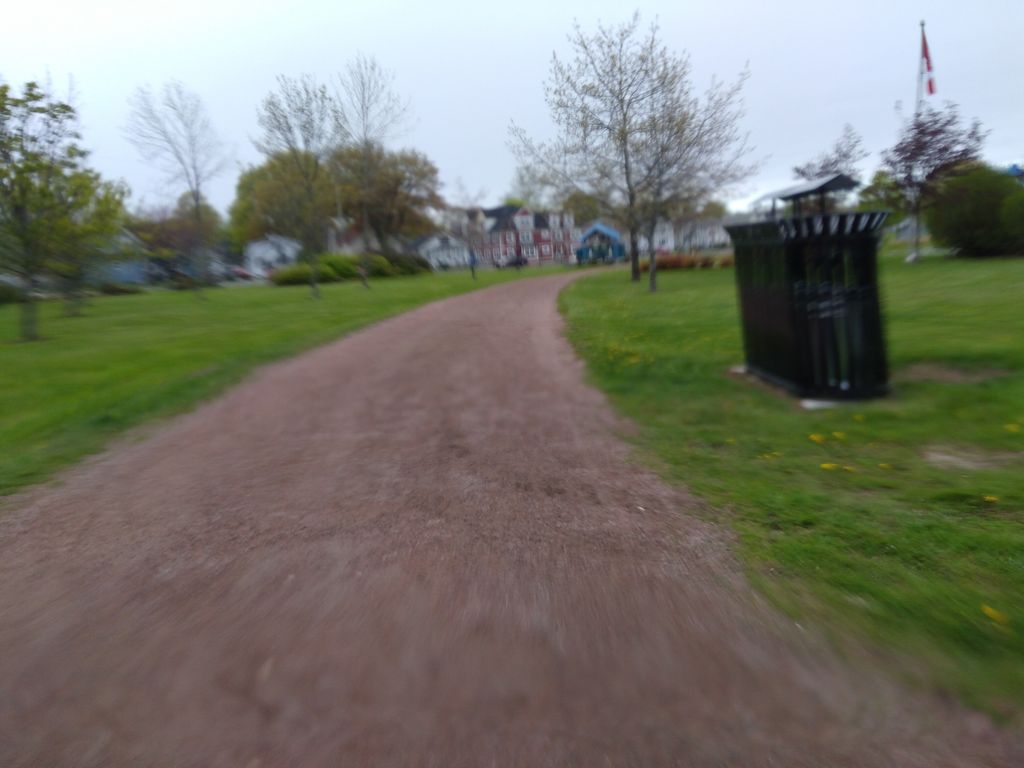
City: charlottetown